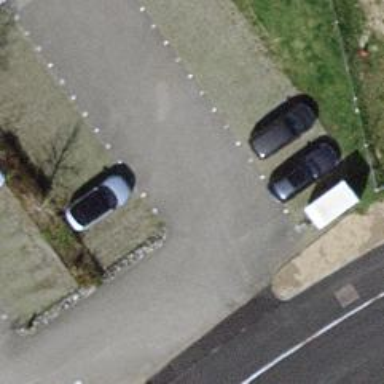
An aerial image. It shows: Road serving as parking aisle.